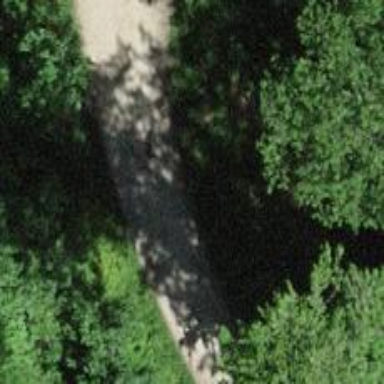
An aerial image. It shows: Unpaved track with grade2 track type.